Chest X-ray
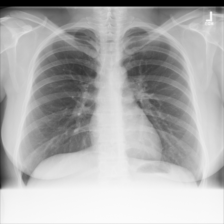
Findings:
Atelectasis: negative
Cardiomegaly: negative
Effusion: negative
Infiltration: negative
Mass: negative
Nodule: negative
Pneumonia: negative
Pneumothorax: negative
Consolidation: negative
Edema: negative
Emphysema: negative
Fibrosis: negative
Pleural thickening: negative
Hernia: negative